Question: I tried to make a console chat server. the main problem i am facing is that i can not send the message to the server.. as you can see in the img i uploaded that the server and the client are connected. but when i type anything in the client side. The client becomes unresponsive and i have to close the cmd prompt.
How can i fix this?
Is something wrong with my computer or is the code wrong?
'''
public class MyClient
{
Socket s ;
DataInputStream din ;
DataOutputStream dout;
public MyClient()
{
try
{
s= new Socket("localhost",10);
System.out.println(s);
din = new DataInputStream(s.getInputStream());
dout= new DataOutputStream(s.getOutputStream());
ClientChat();
}
catch(Exception e)
{
System.err.println(e);
}
}
public void ClientChat() throws IOException
{
BufferedReader br = new BufferedReader(new InputStreamReader(System.in));
//Scanner s2 = new Scanner(System.in);
String s1;
System.out.println("start the conversation");
do
{
s1=br.readLine();
//s1=s2.nextLine();
dout.flush();
System.out.println("server:"+din.readUTF());
}
while(!s1.equals("stop"));
}
public static void main (String args[])
{
new MyClient();
}
}
'''
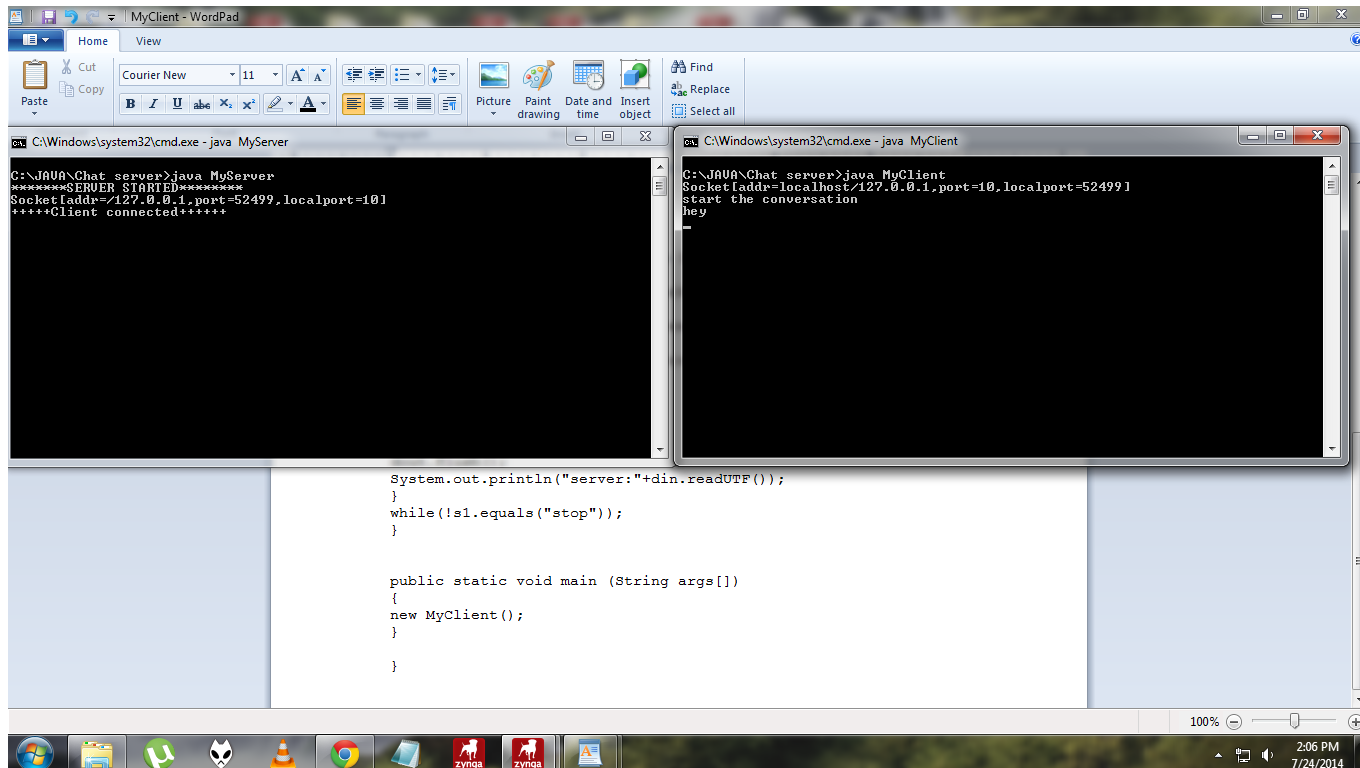
Answer: Use 'dout.writeUTF(s1);' inside the 'do loop'.
The writeUTF will allow you to write the subsequent message till then It will be stuck at readutf function.
The 'java.io.DataOuputStream.writeUTF(String str)' method writes a string to the underlying output stream using modified UTF-8 encoding. <URL>